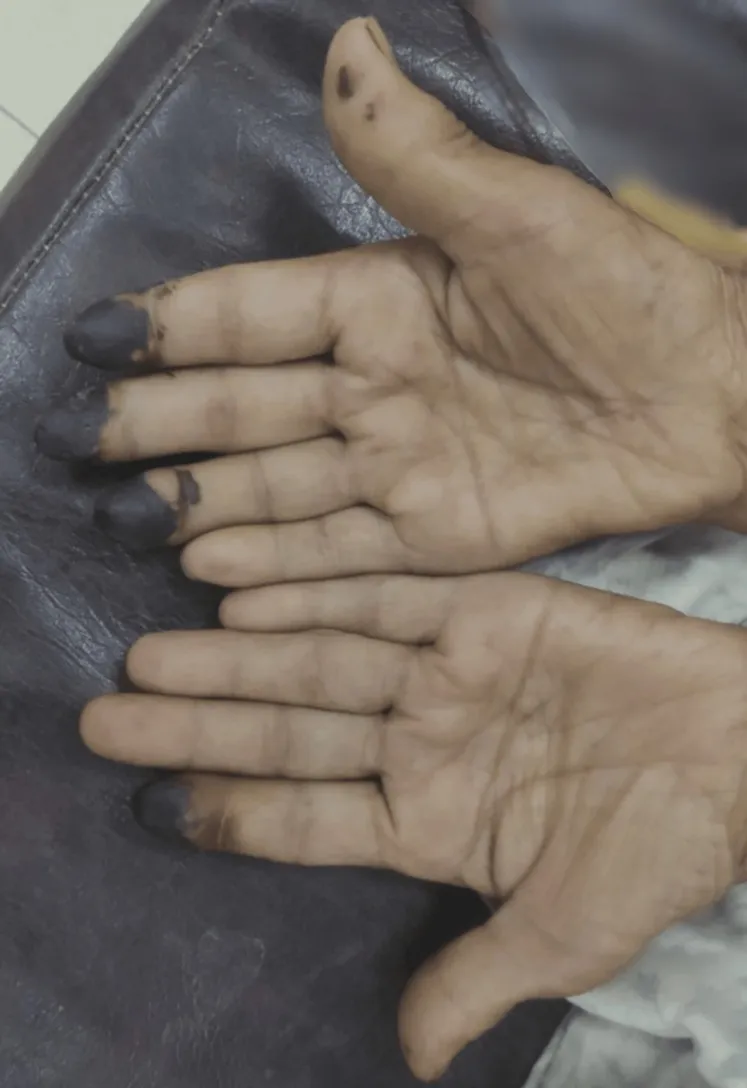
Dry gangrene in both hands.
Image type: medical_photograph (other_medical_photograph)